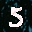
Label: 5